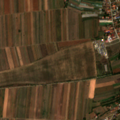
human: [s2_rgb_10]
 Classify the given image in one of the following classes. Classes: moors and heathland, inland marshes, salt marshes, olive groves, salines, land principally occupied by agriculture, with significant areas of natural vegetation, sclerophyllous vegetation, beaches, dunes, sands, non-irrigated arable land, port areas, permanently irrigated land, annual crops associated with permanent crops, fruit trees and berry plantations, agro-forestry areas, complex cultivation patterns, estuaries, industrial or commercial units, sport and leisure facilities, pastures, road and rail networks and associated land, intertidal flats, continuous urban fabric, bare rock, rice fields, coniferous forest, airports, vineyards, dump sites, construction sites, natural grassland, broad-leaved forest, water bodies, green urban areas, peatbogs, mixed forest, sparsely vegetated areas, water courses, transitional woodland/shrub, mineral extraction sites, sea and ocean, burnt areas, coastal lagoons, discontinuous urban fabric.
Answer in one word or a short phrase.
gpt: discontinuous urban fabric, non-irrigated arable land, complex cultivation patterns